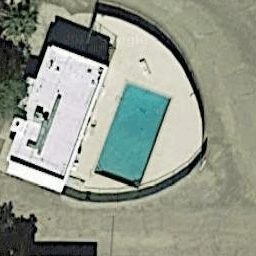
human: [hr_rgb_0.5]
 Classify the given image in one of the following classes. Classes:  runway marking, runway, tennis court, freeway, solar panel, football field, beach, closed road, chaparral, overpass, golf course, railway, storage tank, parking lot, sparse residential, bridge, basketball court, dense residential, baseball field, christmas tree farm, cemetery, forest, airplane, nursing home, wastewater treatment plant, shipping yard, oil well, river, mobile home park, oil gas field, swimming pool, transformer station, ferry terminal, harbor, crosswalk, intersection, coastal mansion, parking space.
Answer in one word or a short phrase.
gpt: swimming pool